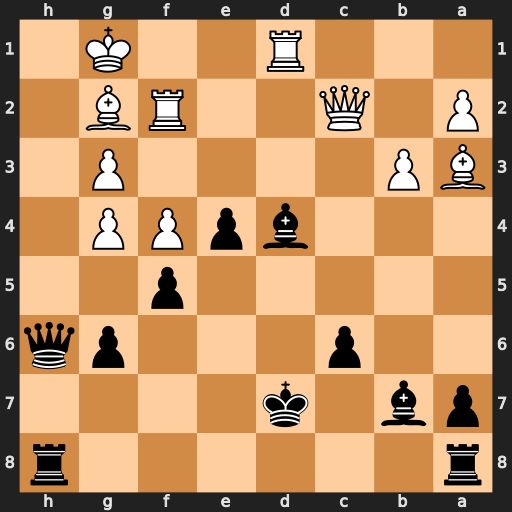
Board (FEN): r6r/pb1k4/2p3pq/5p2/3bpPP1/BP4P1/P1Q2RB1/3R2K1
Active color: b
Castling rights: -
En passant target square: -
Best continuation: Qh2+ Kf1 Ba6+ Qe2 Bxe2+